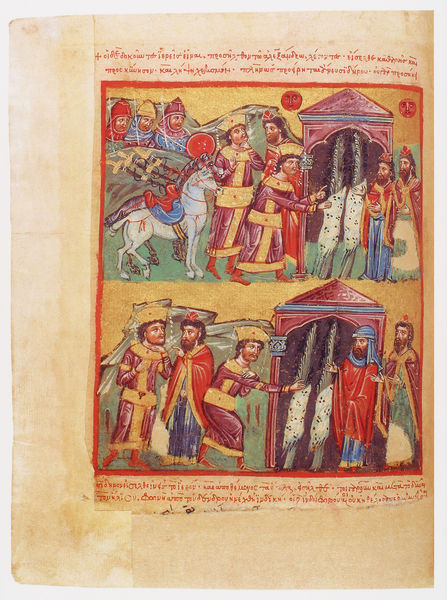
Titel: Der griechische Alexanderroman
Institution: Venedig, Hellenic Institute Codex Gr. 5
Schlagwörter: blau, grün, männer, szene, säulen, haus, rot, rahmen, sonne, gold, blatt, krone, pferd, pferde, rappe, sattel, farbig, schrift, könig, soldaten, buch, vergoldet, palast, seite, illustration, text, waffen, helm, schimmel, arabisch, rechteckig, speer, purpur, buchmalerei, alexander, gaben, chrift, buchseit